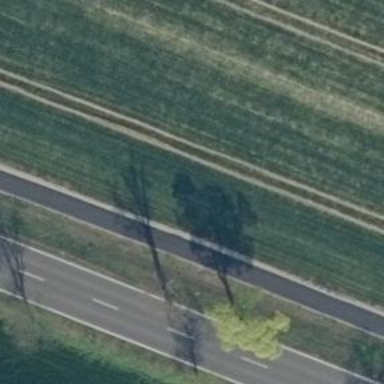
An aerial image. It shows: Asphalt cycleway.